Field crop: maize
Growth stage: 2
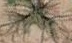
Species: salsola